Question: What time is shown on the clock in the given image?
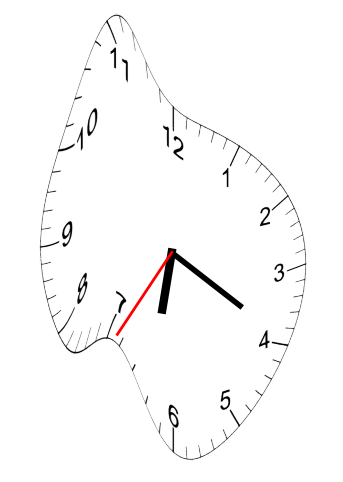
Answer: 06:19:35